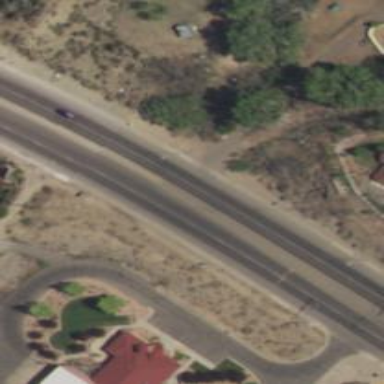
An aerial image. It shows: Asphalt trunk highway.